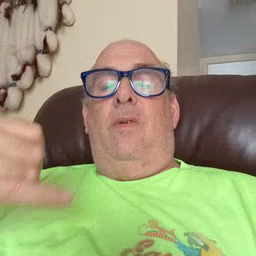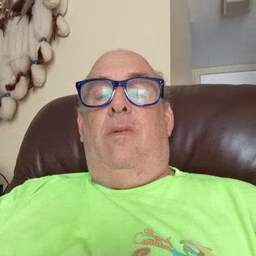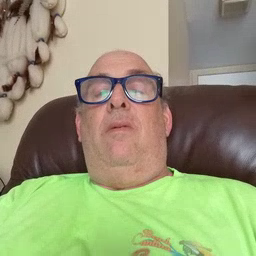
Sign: jeans